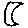
Label: moon